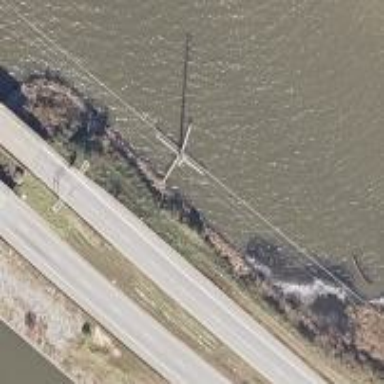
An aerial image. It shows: Power pole.